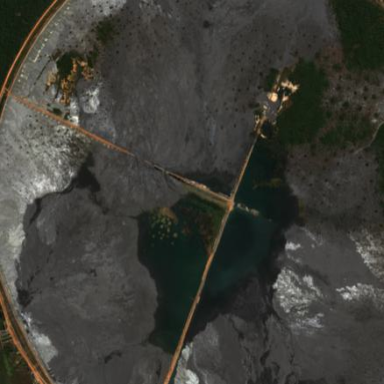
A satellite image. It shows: Tailings pond that is man-made.